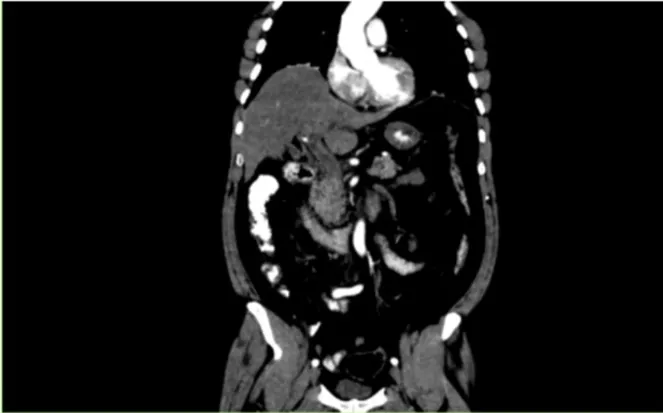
xxx.
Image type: radiology (ct)